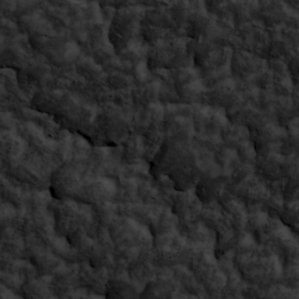
Label: non_frost